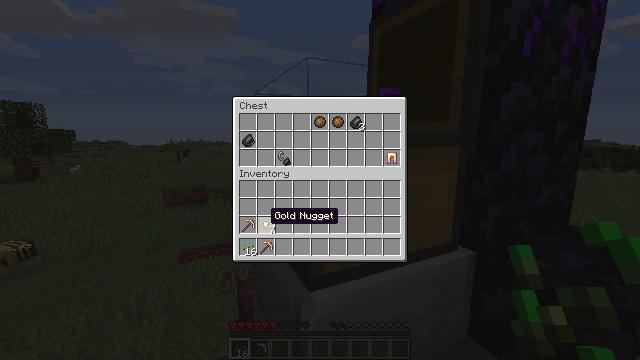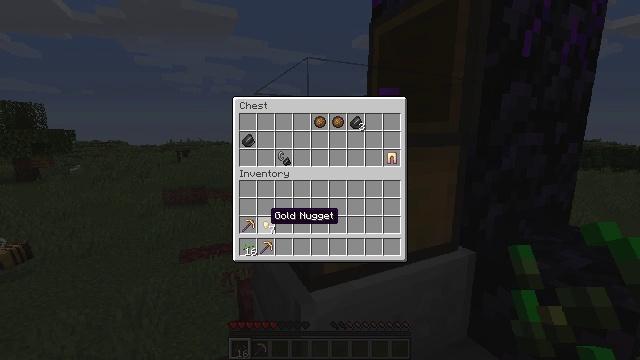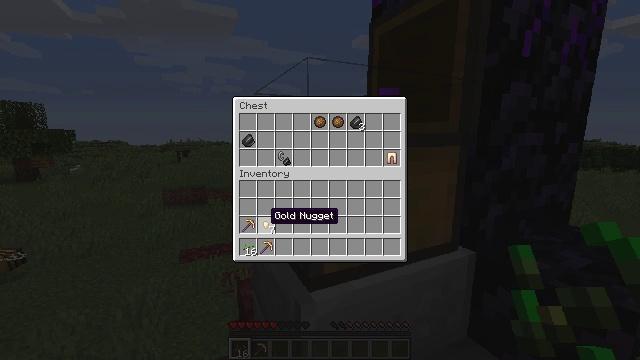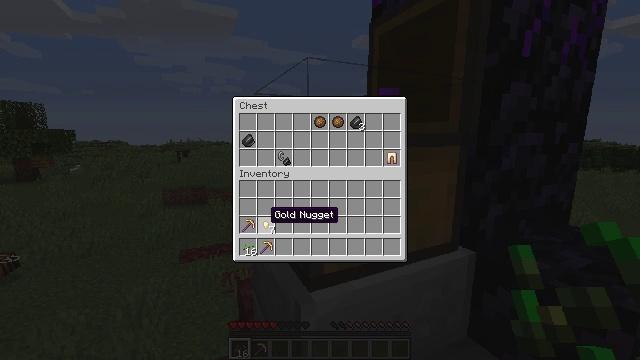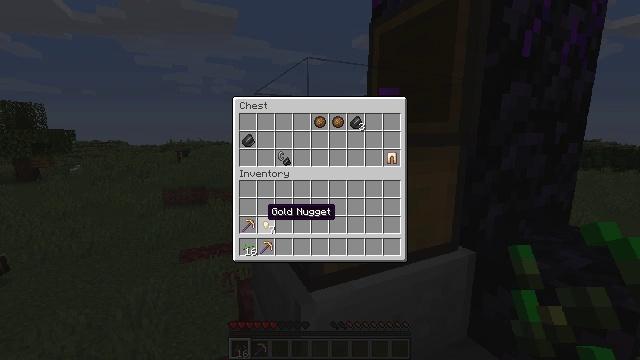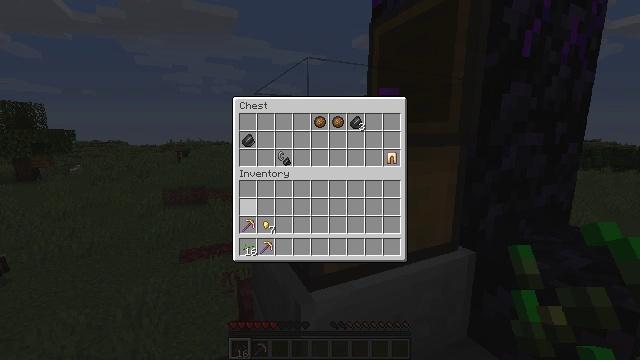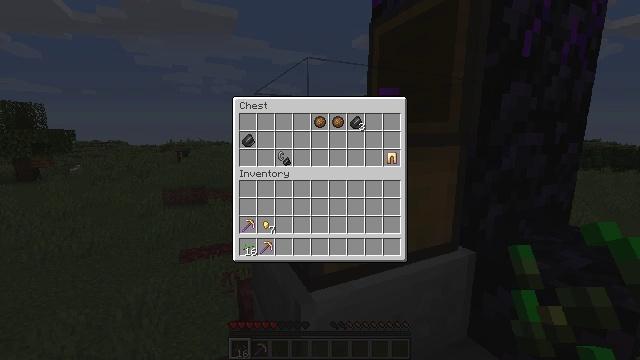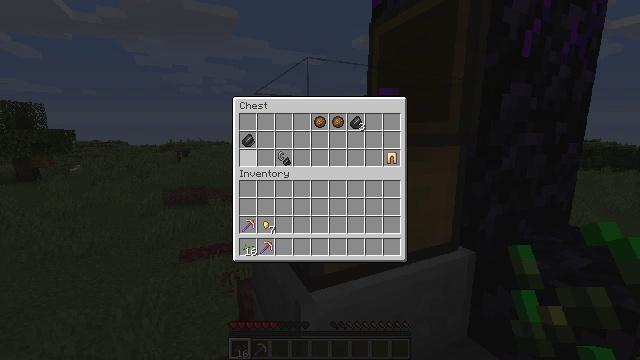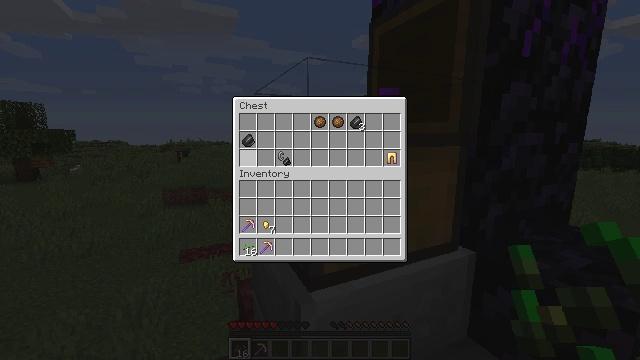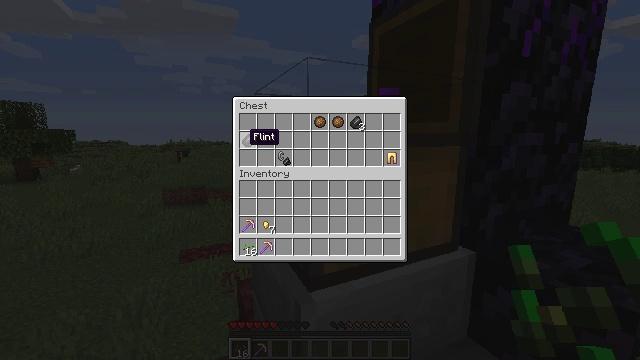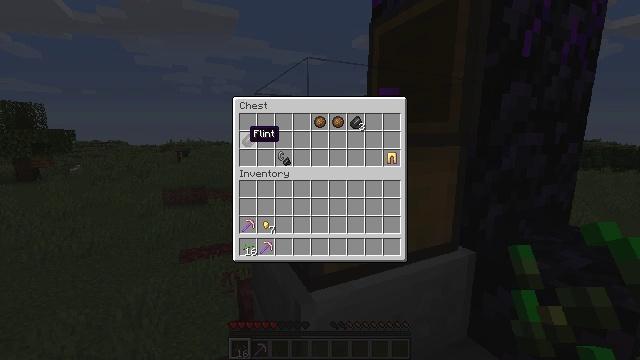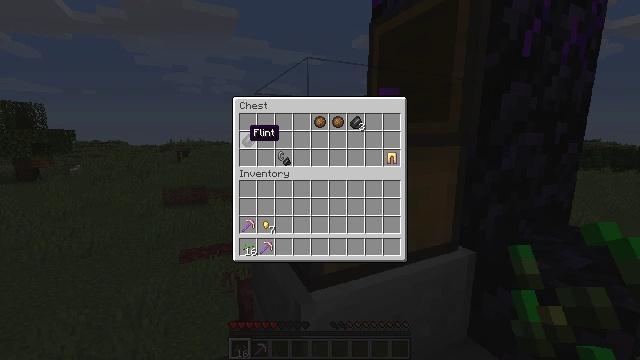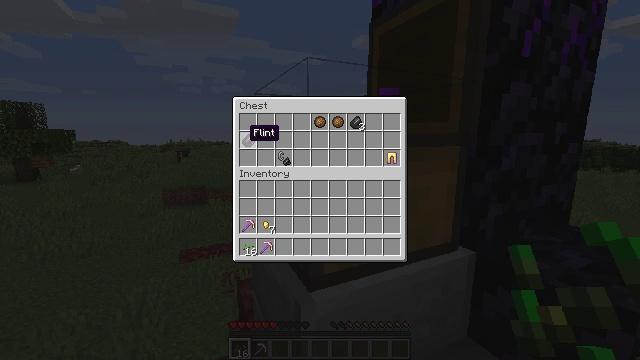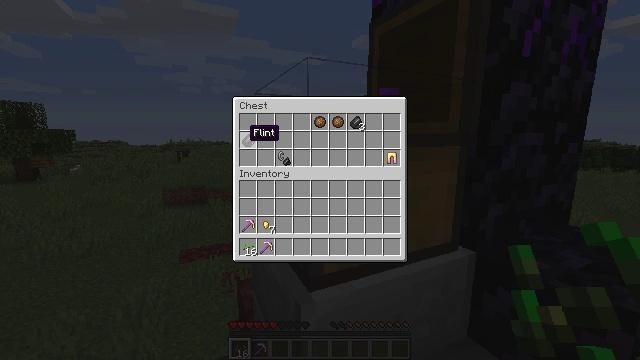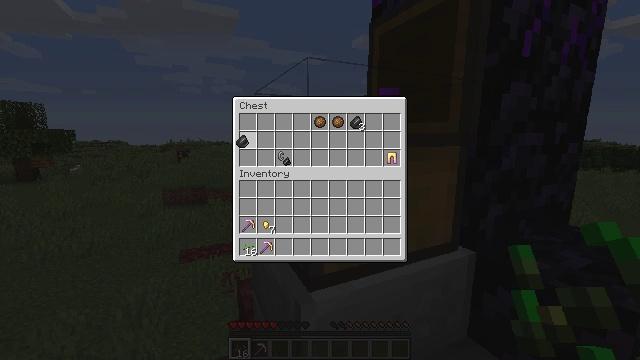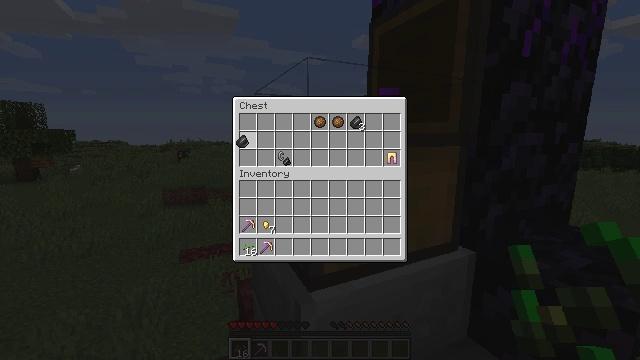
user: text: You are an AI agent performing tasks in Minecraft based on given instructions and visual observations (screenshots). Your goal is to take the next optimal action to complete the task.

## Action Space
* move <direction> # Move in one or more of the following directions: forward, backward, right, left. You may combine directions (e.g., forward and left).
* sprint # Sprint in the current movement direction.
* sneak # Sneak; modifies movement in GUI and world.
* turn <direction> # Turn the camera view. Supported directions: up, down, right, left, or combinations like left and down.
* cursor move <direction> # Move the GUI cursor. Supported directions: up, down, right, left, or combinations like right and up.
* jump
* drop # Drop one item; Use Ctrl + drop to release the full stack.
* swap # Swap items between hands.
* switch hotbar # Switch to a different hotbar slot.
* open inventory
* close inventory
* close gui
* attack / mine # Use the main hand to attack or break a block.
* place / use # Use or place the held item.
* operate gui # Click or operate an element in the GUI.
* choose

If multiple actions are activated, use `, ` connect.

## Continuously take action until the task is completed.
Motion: motion action
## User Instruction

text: Harvest grass block to clear the area.
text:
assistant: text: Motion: no_op
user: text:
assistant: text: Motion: no_op
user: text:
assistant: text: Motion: no_op
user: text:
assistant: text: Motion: no_op
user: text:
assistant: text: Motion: turn up
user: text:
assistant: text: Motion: turn up
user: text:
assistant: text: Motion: turn up
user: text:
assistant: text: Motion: turn up
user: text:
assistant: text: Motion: no_op
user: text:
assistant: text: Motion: no_op
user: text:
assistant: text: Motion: no_op
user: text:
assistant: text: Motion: no_op
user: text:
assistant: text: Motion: no_op
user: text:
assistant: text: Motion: attack / mine
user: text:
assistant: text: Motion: attack / mine
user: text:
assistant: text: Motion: attack / mine
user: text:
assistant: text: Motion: turn right and up
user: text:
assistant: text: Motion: turn right and up
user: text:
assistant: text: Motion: no_op
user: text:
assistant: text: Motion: turn right
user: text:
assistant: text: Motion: turn right
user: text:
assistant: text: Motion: no_op
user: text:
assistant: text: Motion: no_op
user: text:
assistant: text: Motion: no_op
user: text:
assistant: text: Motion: turn right
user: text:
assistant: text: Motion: no_op
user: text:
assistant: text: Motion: no_op
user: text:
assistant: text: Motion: no_op
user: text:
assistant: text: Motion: no_op
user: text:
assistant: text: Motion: no_op